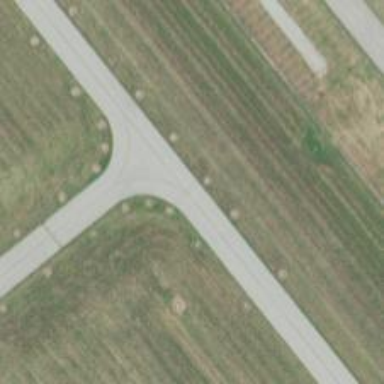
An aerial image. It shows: View of taxiway at the airport.